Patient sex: F
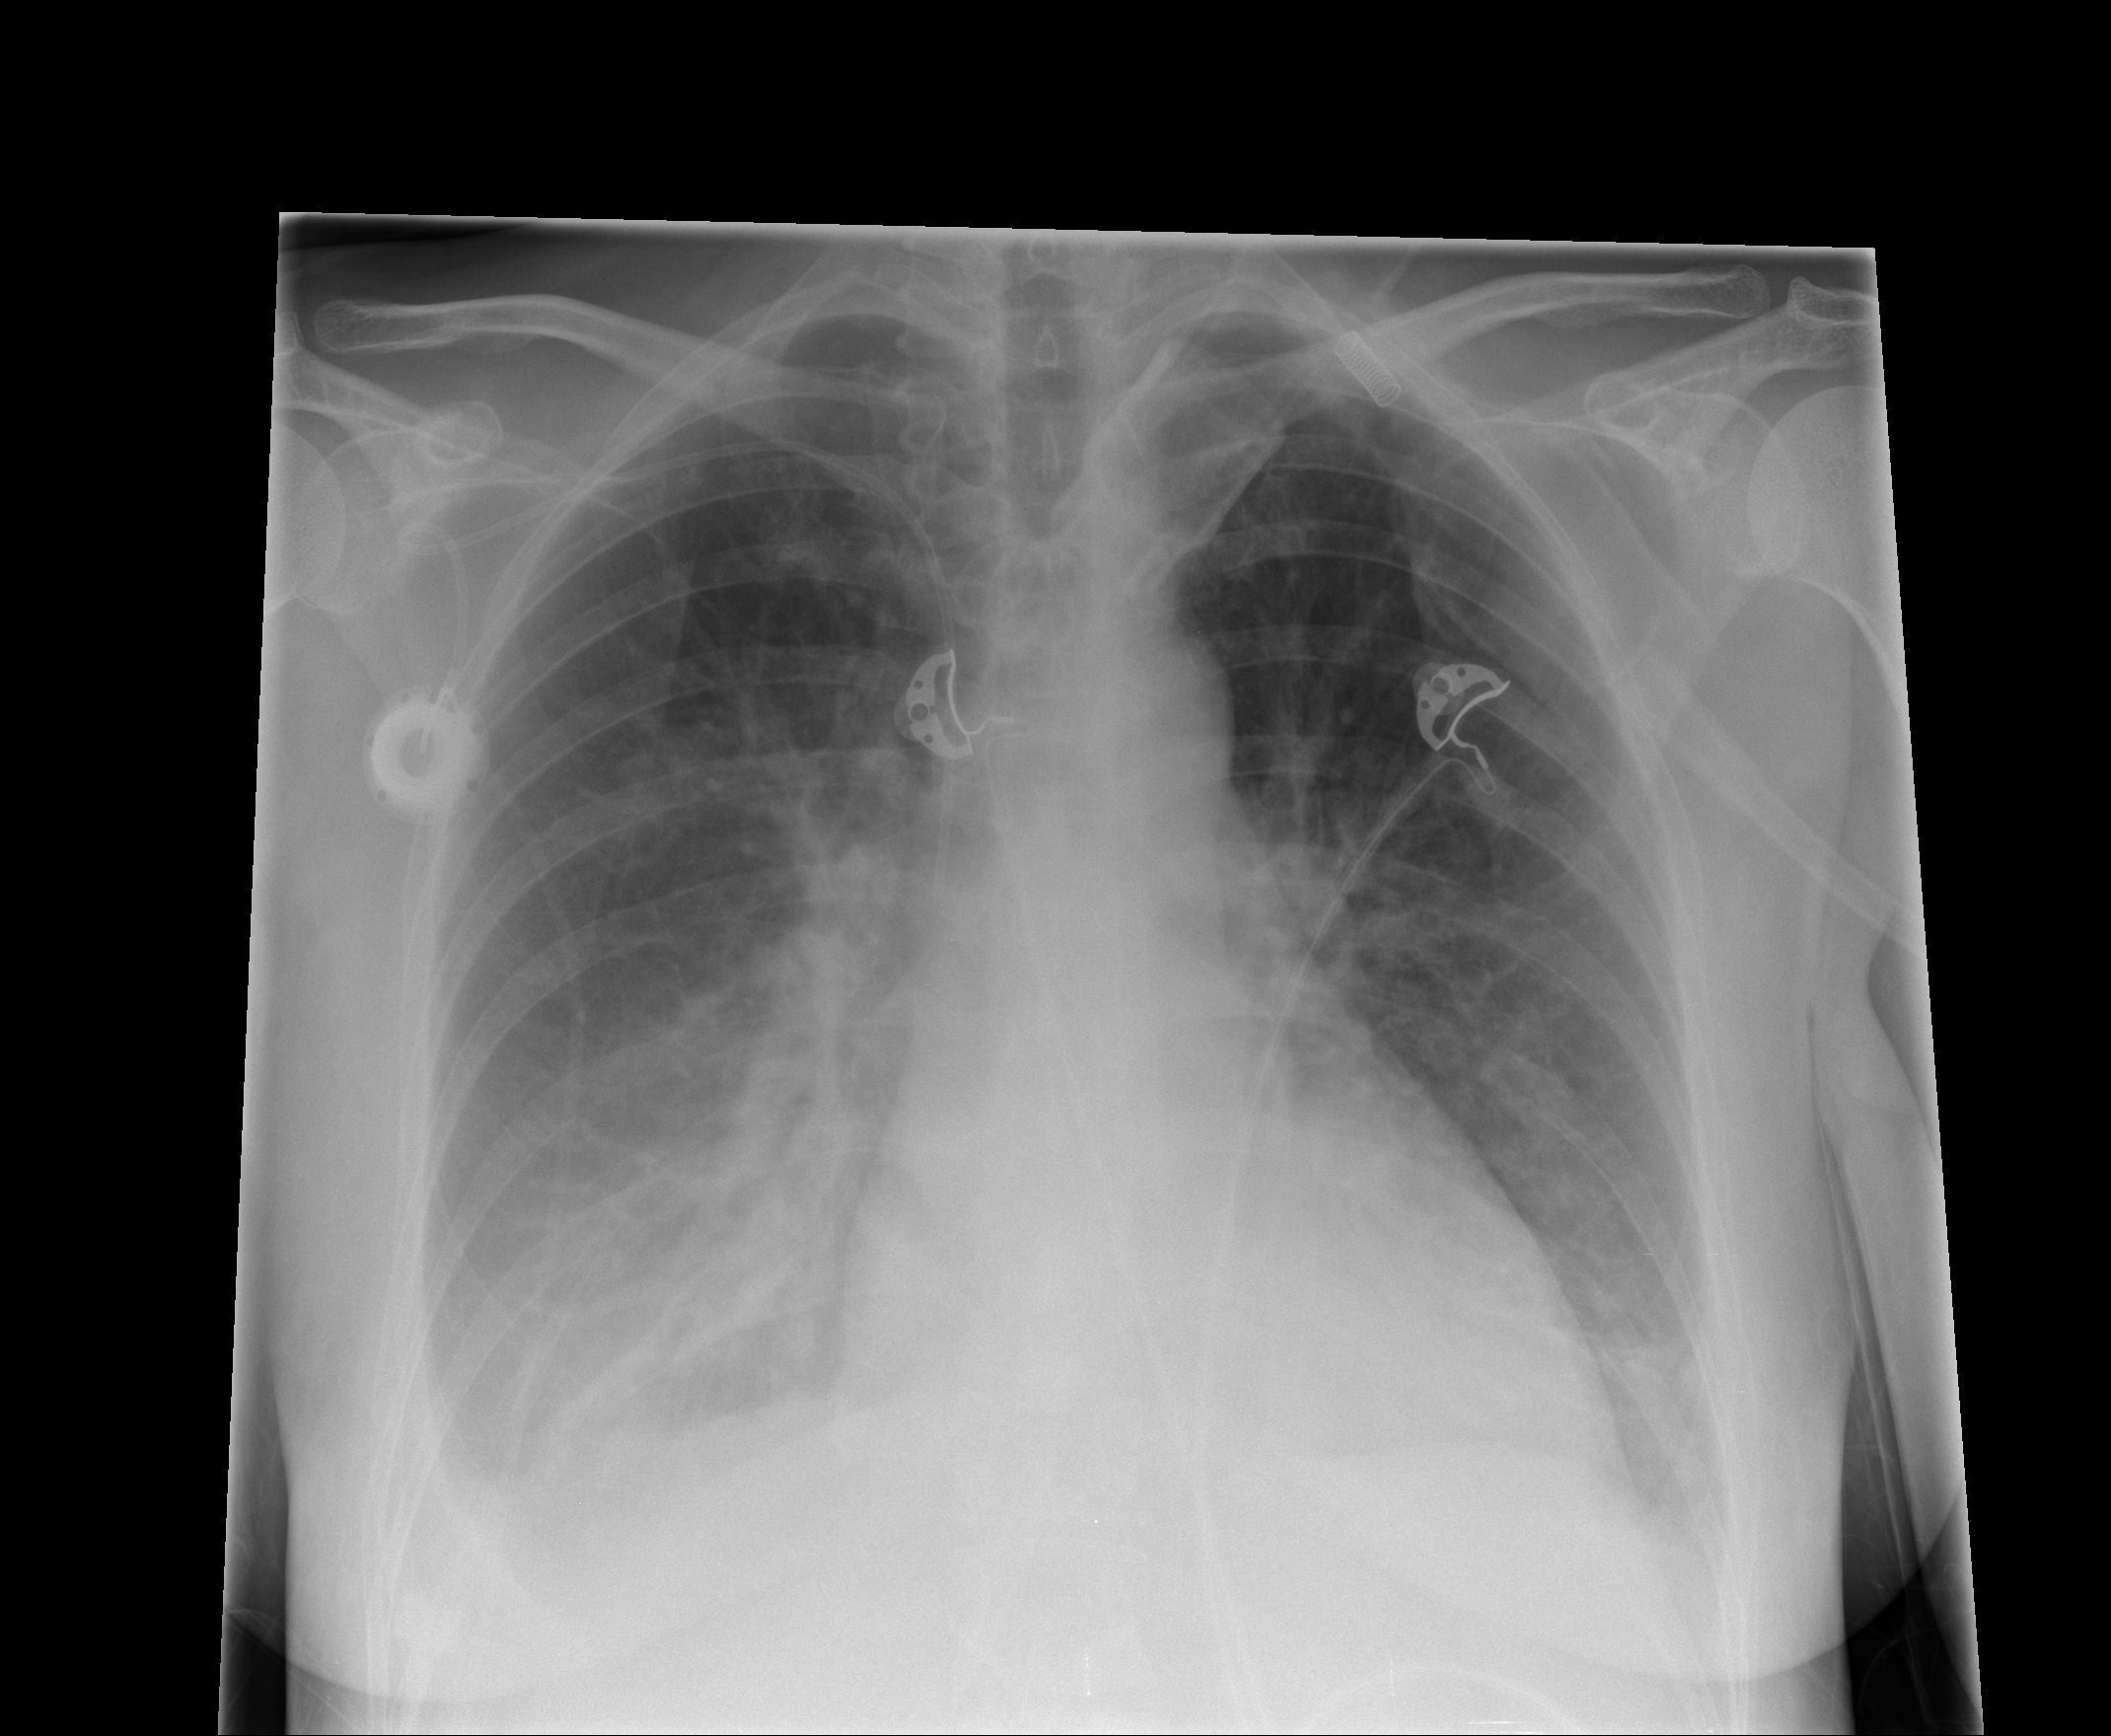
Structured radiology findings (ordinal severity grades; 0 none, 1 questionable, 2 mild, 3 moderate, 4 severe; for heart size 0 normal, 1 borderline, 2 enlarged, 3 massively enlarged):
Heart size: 0
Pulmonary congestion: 2
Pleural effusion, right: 2
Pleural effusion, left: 2
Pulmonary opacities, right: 1
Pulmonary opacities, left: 0
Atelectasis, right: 0
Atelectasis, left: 0